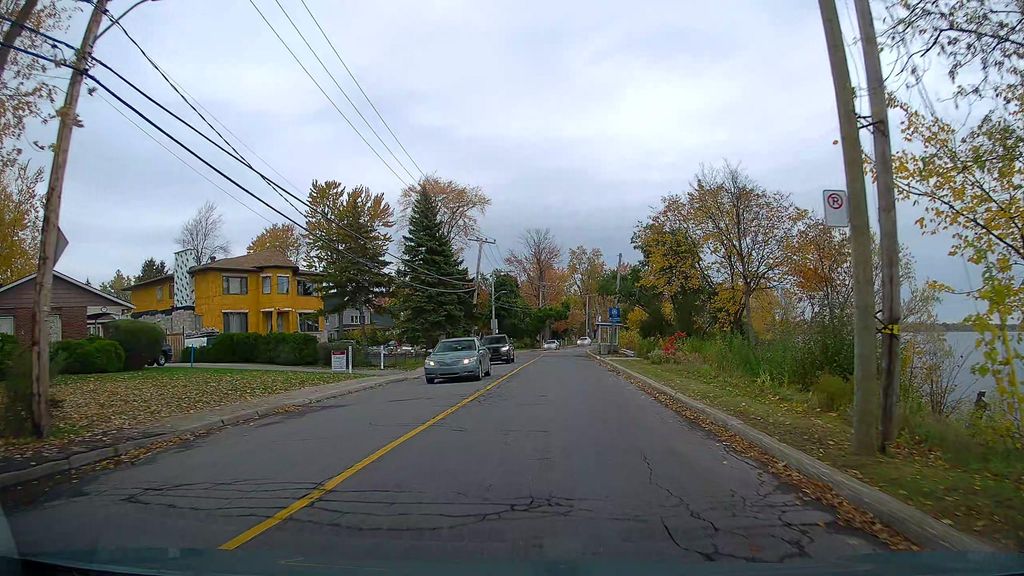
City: montreal